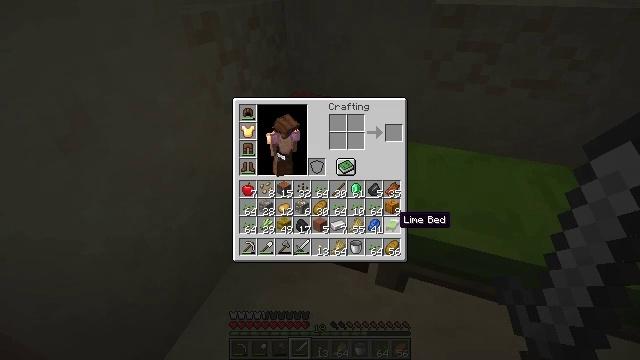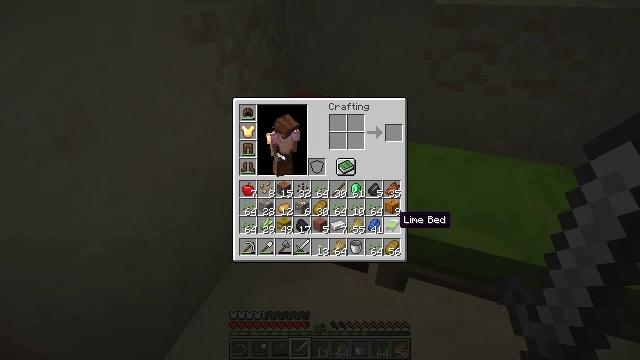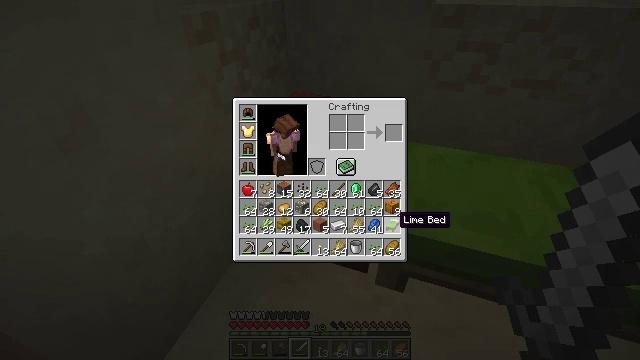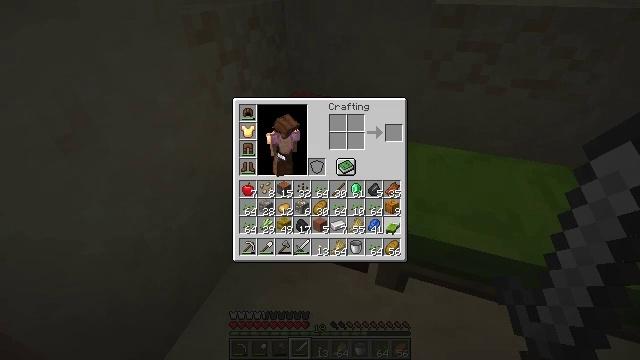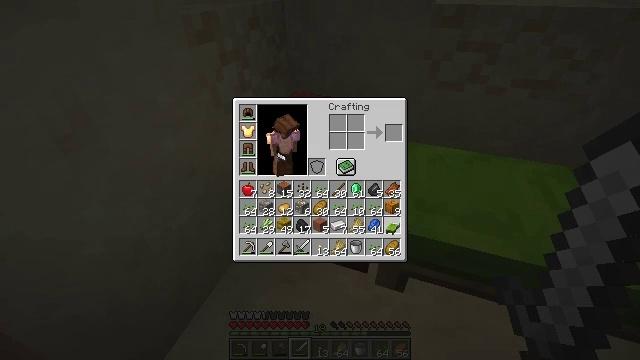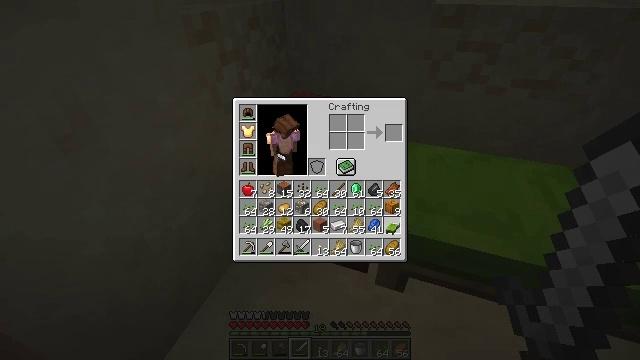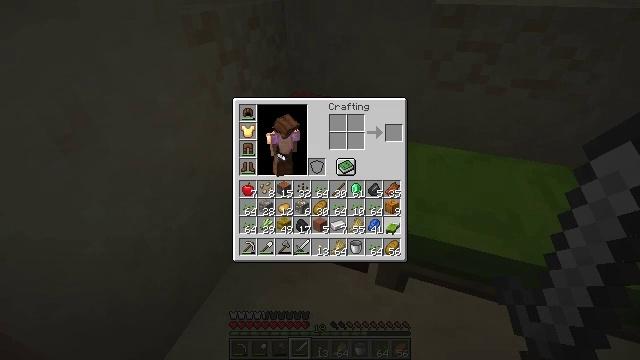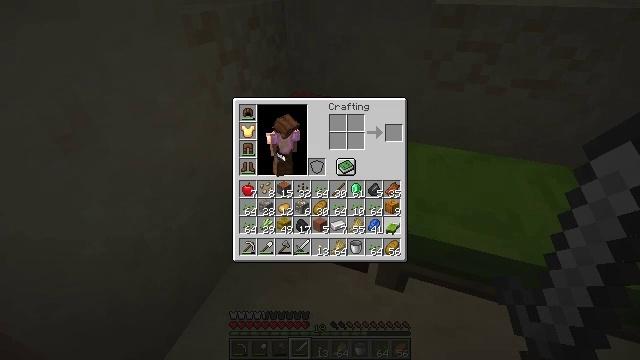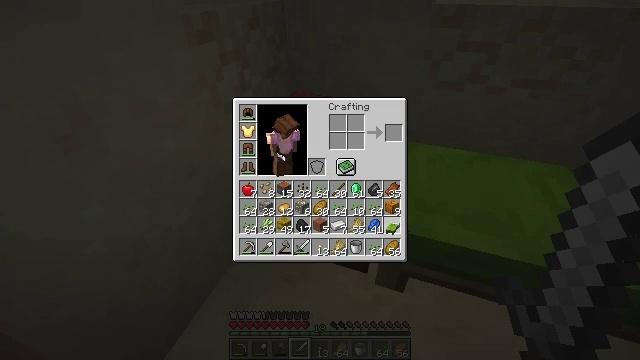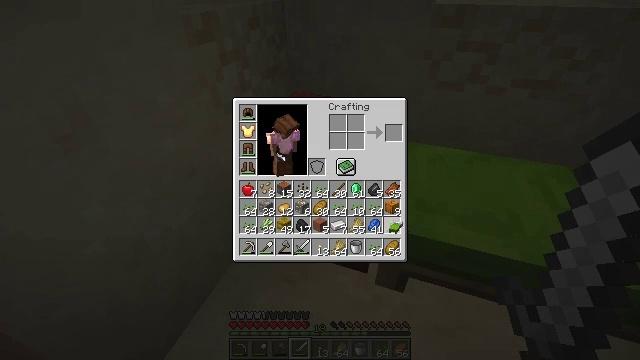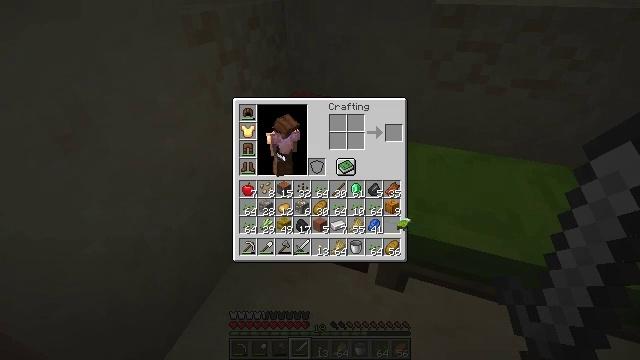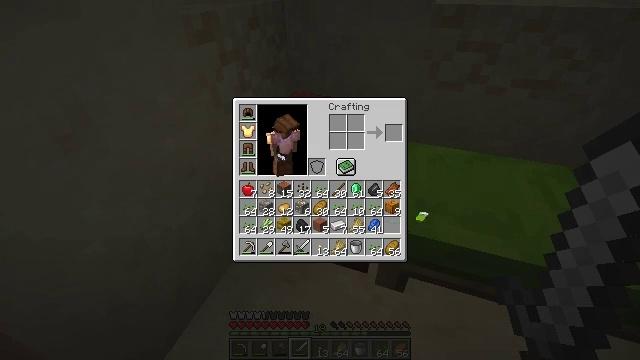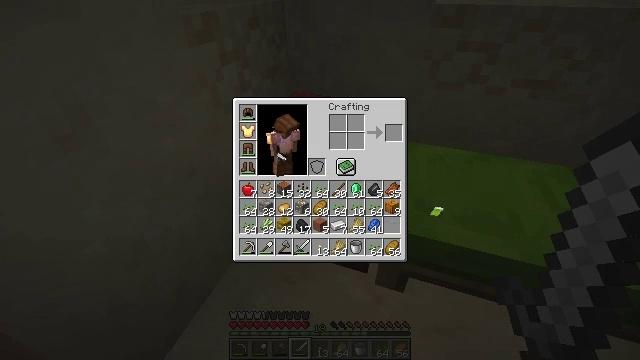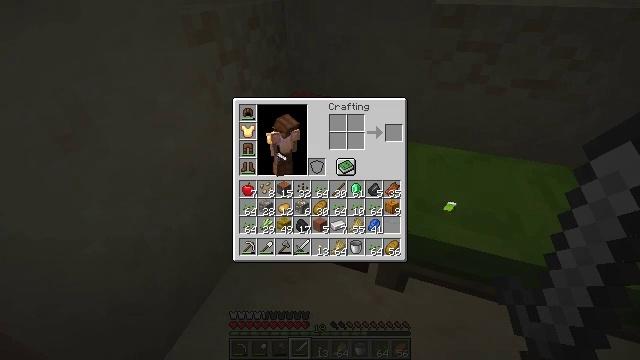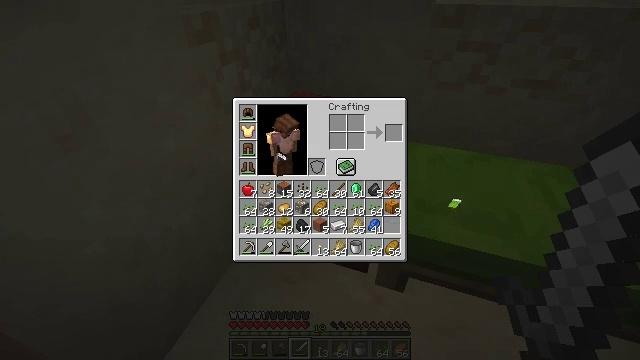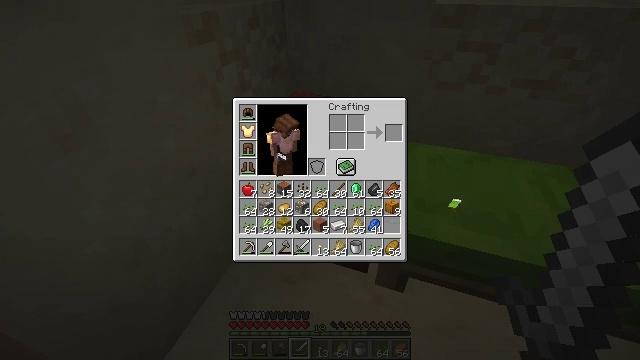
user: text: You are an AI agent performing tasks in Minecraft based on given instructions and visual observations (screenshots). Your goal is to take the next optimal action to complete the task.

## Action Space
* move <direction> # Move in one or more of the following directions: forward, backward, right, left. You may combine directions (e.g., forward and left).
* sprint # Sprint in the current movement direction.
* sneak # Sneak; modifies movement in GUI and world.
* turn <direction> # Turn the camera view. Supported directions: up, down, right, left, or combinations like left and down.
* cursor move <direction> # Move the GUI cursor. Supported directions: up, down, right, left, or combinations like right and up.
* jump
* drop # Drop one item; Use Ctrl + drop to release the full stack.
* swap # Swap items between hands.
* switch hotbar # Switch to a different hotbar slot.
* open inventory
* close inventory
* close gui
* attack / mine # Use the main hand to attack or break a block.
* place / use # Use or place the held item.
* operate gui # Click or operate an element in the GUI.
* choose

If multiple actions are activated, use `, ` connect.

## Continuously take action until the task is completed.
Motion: motion action
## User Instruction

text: drop lime bed
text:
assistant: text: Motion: no_op
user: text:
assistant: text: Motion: no_op
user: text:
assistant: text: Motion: operate gui
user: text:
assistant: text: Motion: operate gui
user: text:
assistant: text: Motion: operate gui
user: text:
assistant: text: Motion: no_op
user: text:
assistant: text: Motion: no_op
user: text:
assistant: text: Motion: no_op
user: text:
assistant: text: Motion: no_op
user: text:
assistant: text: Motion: cursor move right
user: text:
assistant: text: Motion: cursor move right
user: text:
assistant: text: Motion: cursor move right
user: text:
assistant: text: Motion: cursor move right
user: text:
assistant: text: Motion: no_op
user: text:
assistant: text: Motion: no_op
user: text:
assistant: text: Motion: operate gui
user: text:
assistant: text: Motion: operate gui
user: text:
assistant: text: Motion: operate gui
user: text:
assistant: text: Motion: no_op
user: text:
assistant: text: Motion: no_op
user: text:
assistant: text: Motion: no_op
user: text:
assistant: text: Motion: no_op
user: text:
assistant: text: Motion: no_op
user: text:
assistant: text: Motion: no_op